Interaction volume radius: 10 \u00c5
Interaction volume height: 15 \u00c5
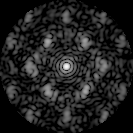
Disorder parameter: 0.5922